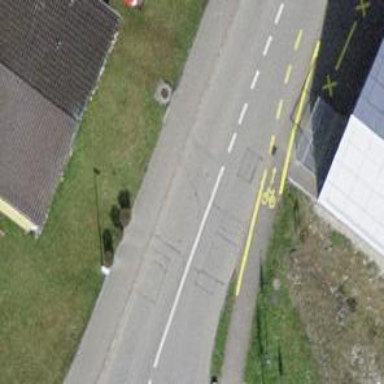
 featuring cycle track on the right side."